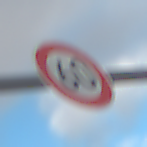
Verkehrszeichen: Geschwindigkeit60
Umgebung: Outdoor, RoadRail
Tageszeit: SunriseSunset
Wetter: PartlyCloudy
Licht: Natural
Jahreszeit: NotSpecified
Kontrast: LowContrast